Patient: sex M, age 64
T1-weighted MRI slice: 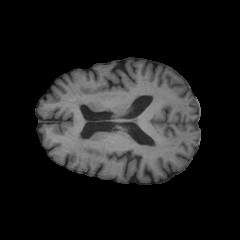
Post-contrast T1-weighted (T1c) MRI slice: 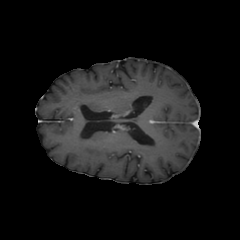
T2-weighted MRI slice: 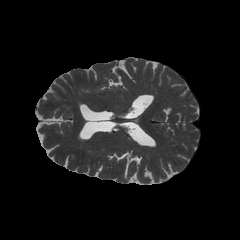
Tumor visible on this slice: no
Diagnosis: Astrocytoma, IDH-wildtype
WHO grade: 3